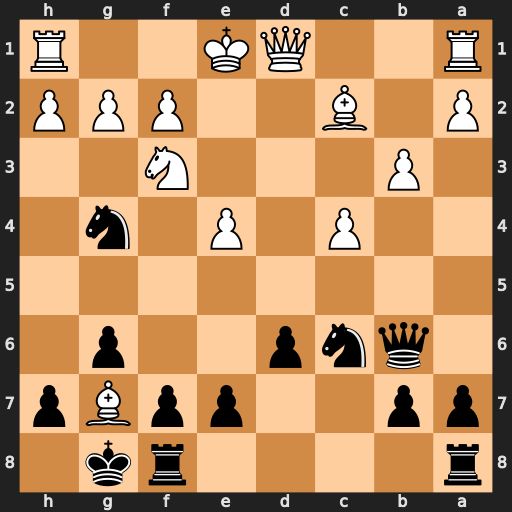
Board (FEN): r4rk1/pp2ppBp/1qnp2p1/8/2P1P1n1/1P3N2/P1B2PPP/R2QK2R
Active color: b
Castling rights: KQ
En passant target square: -
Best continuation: Qxf2#